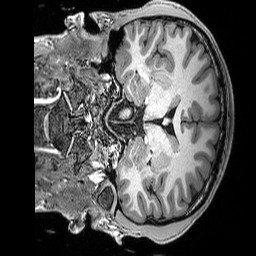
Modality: T1w
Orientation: coronal
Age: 20
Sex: male